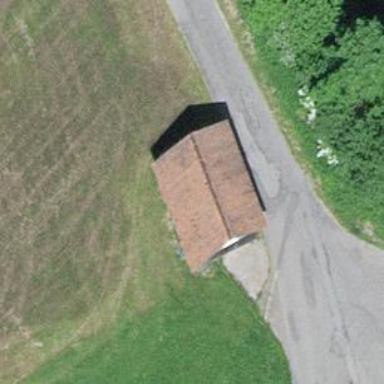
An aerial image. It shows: Shed building.